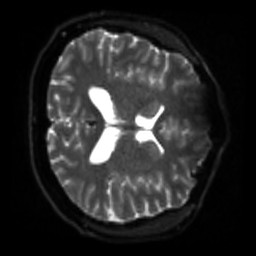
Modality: sbref
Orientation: axial
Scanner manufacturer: siemens
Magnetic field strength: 3 T
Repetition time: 4 s
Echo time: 0.0594 s